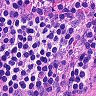
Metastatic tissue present: no